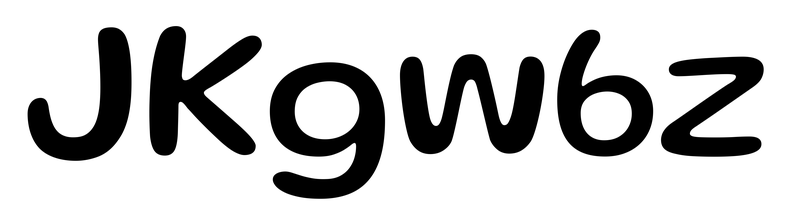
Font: Gluten_Regular